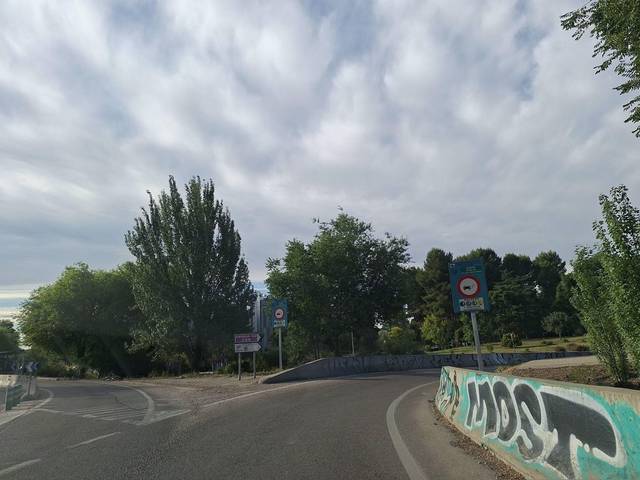
Region: Spain
Coordinates: 40.392, -3.628